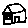
Label: house